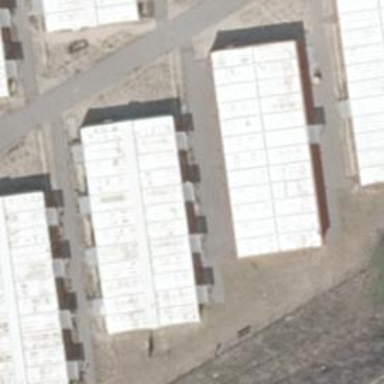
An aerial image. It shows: Container building.